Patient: sex F, age 65
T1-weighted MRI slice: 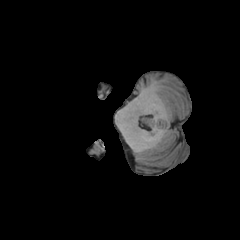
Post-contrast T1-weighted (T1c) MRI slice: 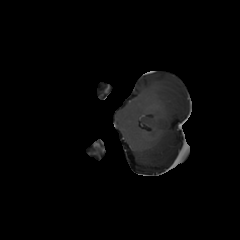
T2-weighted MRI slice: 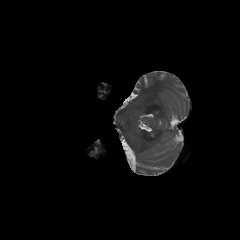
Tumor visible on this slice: no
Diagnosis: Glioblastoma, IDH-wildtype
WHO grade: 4